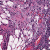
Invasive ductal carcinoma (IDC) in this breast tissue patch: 1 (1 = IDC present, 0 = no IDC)